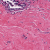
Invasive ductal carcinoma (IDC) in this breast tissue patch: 0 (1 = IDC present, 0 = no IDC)